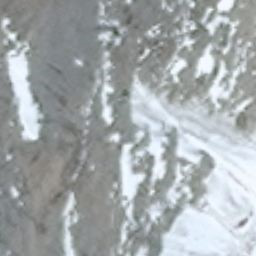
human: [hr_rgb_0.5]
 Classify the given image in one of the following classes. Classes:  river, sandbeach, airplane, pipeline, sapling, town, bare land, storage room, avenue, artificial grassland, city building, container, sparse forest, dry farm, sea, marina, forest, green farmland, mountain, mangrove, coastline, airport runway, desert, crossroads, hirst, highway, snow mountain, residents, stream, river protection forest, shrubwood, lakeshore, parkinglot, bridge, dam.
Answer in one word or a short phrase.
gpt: snow mountain